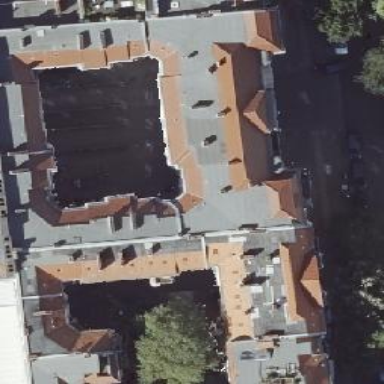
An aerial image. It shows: Residential building.